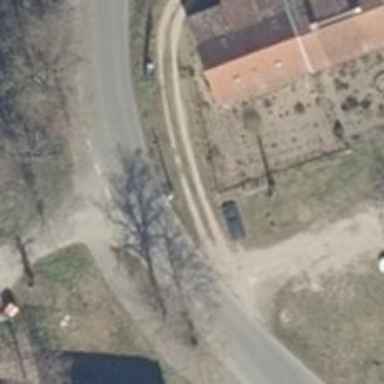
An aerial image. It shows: Driveway with ground surface.